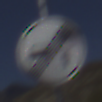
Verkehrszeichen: EndeVerbotUeberholenEinspurigeFahrzeuge
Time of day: Midday
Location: Outdoor (Nature)
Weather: Clear
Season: NotSpecified
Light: Natural